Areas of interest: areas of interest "School"
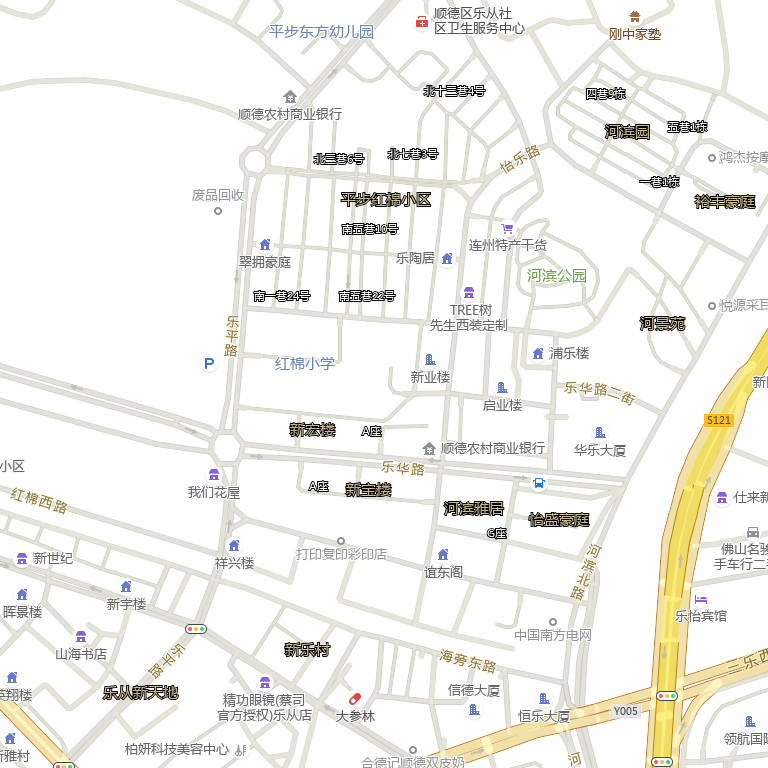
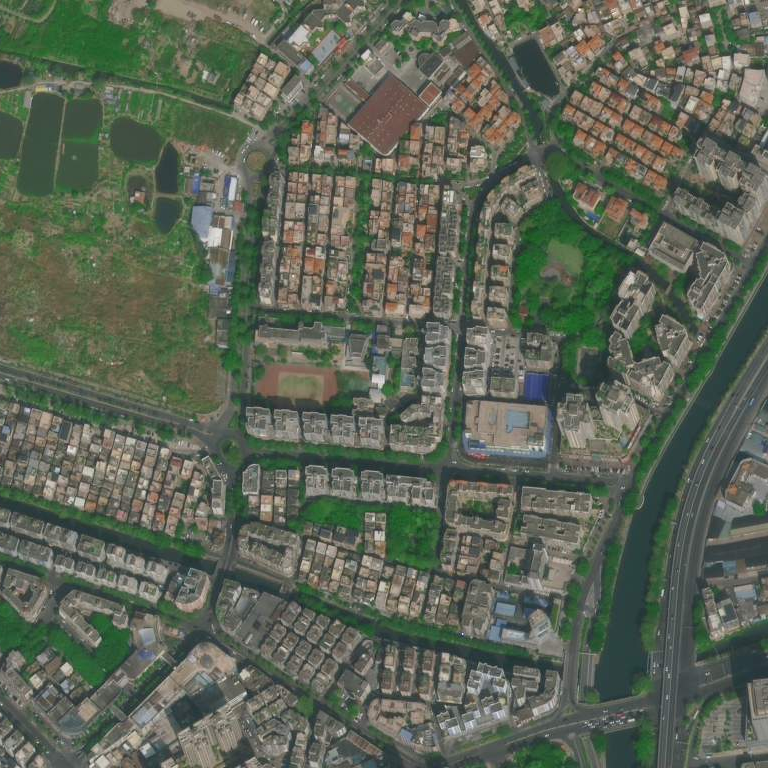